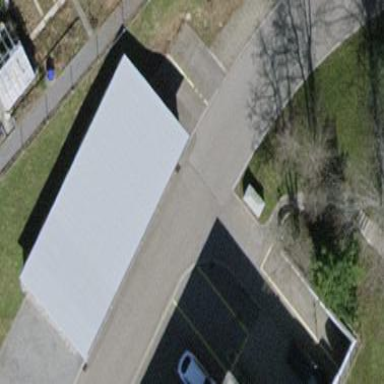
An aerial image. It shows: View of roof of building.